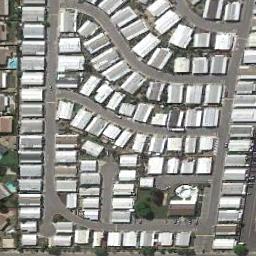
Label: residential